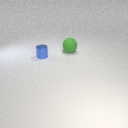
small blue metal cylinder in front of large green rubber sphere